Question: I am trying to create a scrolling list in OpenGL ES 2.0 on Android and I want the contents of my list to fade out as the list reaches the top or bottom. Right now I am implementing this in a fragment shader but it is very slow.
Here is my shader
'''
precision mediump float;
uniform bool uEnableTexture;
uniform sampler2D uTexture;
uniform bool uEnableFade;
uniform float uTopFade;
uniform float uBottomFade;
uniform float uFadeWidth;
varying vec4 vPosition;
varying vec2 vTexCoord;
varying vec4 vColor;
void main(){
if (uEnableTexture) {
gl_FragColor = texture2D(uTexture, vTexCoord) * vColor;
} else {
gl_FragColor = vColor;
}
if (uEnableFade) {
if (vPosition.y > uTopFade) {
gl_FragColor = gl_FragColor * 0.0;
} else if (vPosition.y > uTopFade - uFadeWidth) {
gl_FragColor = gl_FragColor * (1.0 - (vPosition.y - (uTopFade - uFadeWidth)) / uFadeWidth);
} else if (vPosition.y < uBottomFade) {
gl_FragColor = gl_FragColor * 0.0;
} else if (vPosition.y < uBottomFade + uFadeWidth) {
gl_FragColor = gl_FragColor * (1.0 + (vPosition.y - (uBottomFade + uFadeWidth)) / uFadeWidth);
}
}
}
'''
This is the effect I am trying to achieve.

Is there a more efficient way to achieve this?
EDIT: I was able to improve this a lot by using separate programs and using this shader only when I needed the fade.
'''
void main(){
gl_FragColor = texture2D(uTexture, vTexCoord) * vColor;
if (vPosition.y > uTopFade - uFadeWidth) {
gl_FragColor = gl_FragColor * (1.0 - (vPosition.y - (uTopFade - uFadeWidth)) / uFadeWidth);
} if (vPosition.y < uBottomFade + uFadeWidth) {
gl_FragColor = gl_FragColor * (1.0 + (vPosition.y - (uBottomFade + uFadeWidth)) / uFadeWidth);
}
}
'''
I could probably speed it up a little more by splitting this into two more shaders, one for the top and one for the bottom, or use uFadeWidth to determine the direction.
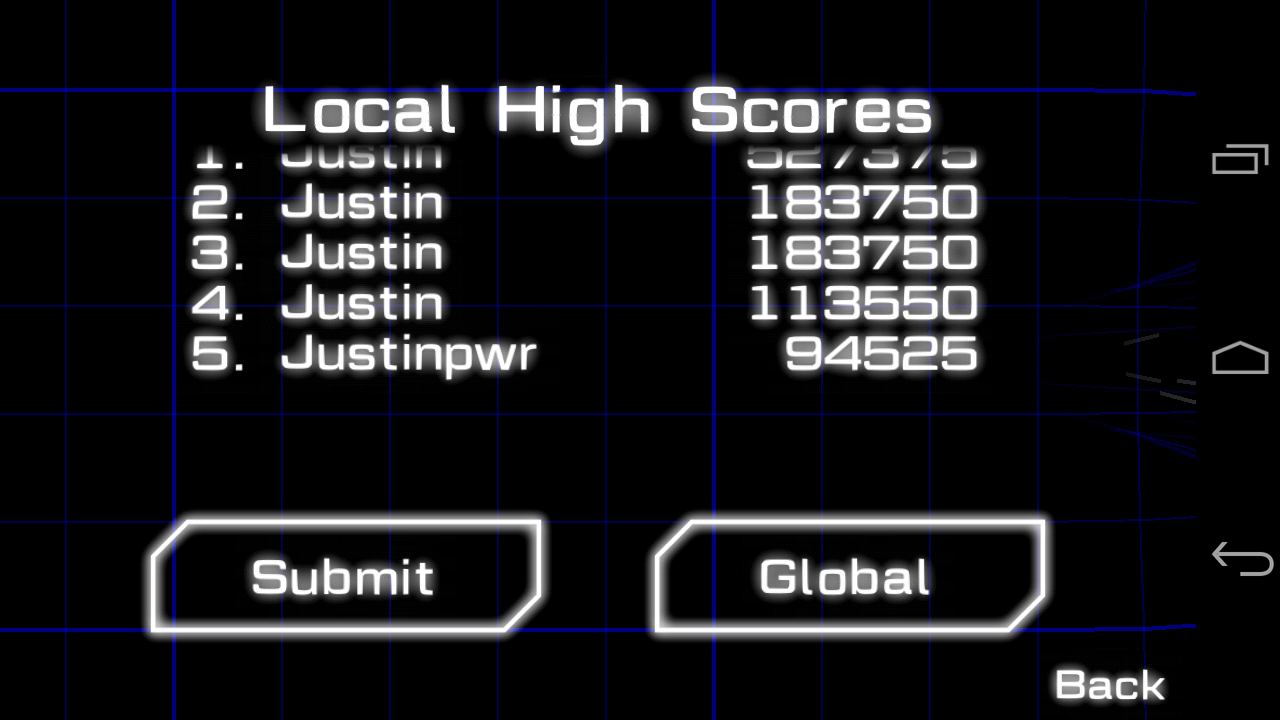
Answer: Your best bet would probably not to do the math in shader, but to precompute a 'fade texture' that would be 1 pixel wide, and as 'tall' as your viewport.
In this texture, you could store the fade value for every screen .
Then, in your shader, you'd be left with another 'texture2D' call, and a multiply.